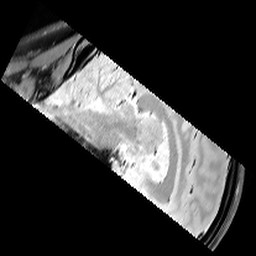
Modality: T1w
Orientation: sagittal
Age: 25
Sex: female
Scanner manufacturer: siemens
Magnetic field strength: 3 T
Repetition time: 6.5 s
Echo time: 0.016 s